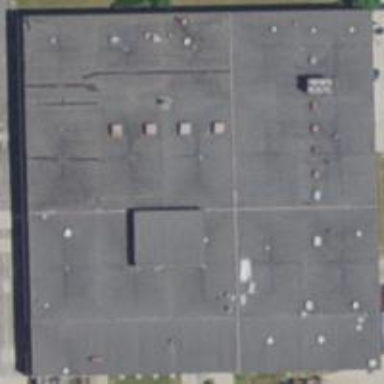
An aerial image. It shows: Warehouse building.